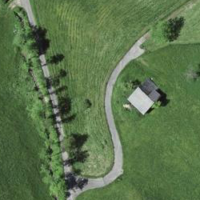
EUNIS habitat code: 25
Species observed at this site:
Filipendula ulmaria